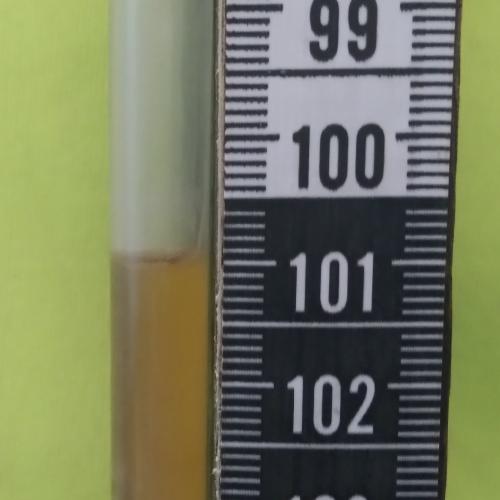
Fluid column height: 101.0 cm